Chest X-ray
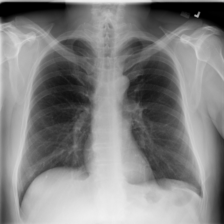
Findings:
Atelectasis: negative
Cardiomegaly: negative
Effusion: negative
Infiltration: negative
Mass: negative
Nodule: negative
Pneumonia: negative
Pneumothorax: negative
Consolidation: negative
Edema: negative
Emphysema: negative
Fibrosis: negative
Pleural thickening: negative
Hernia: negative